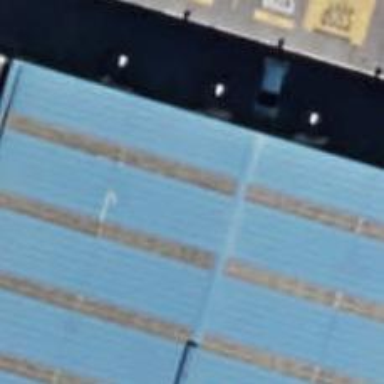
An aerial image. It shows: Vehicle inspection site.